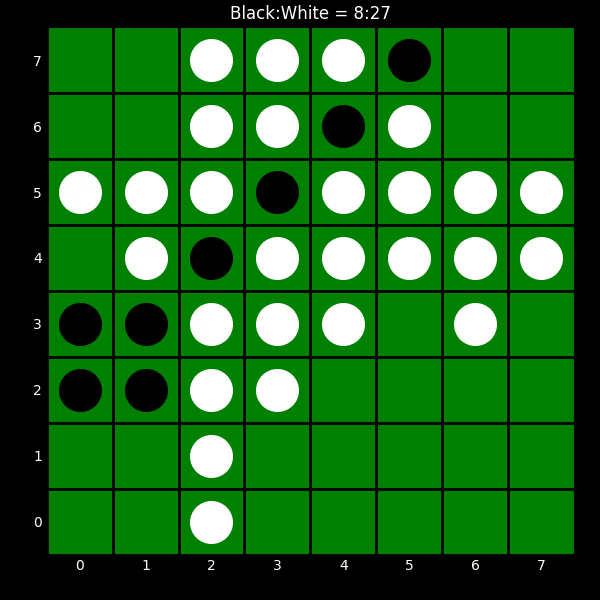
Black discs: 8
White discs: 27